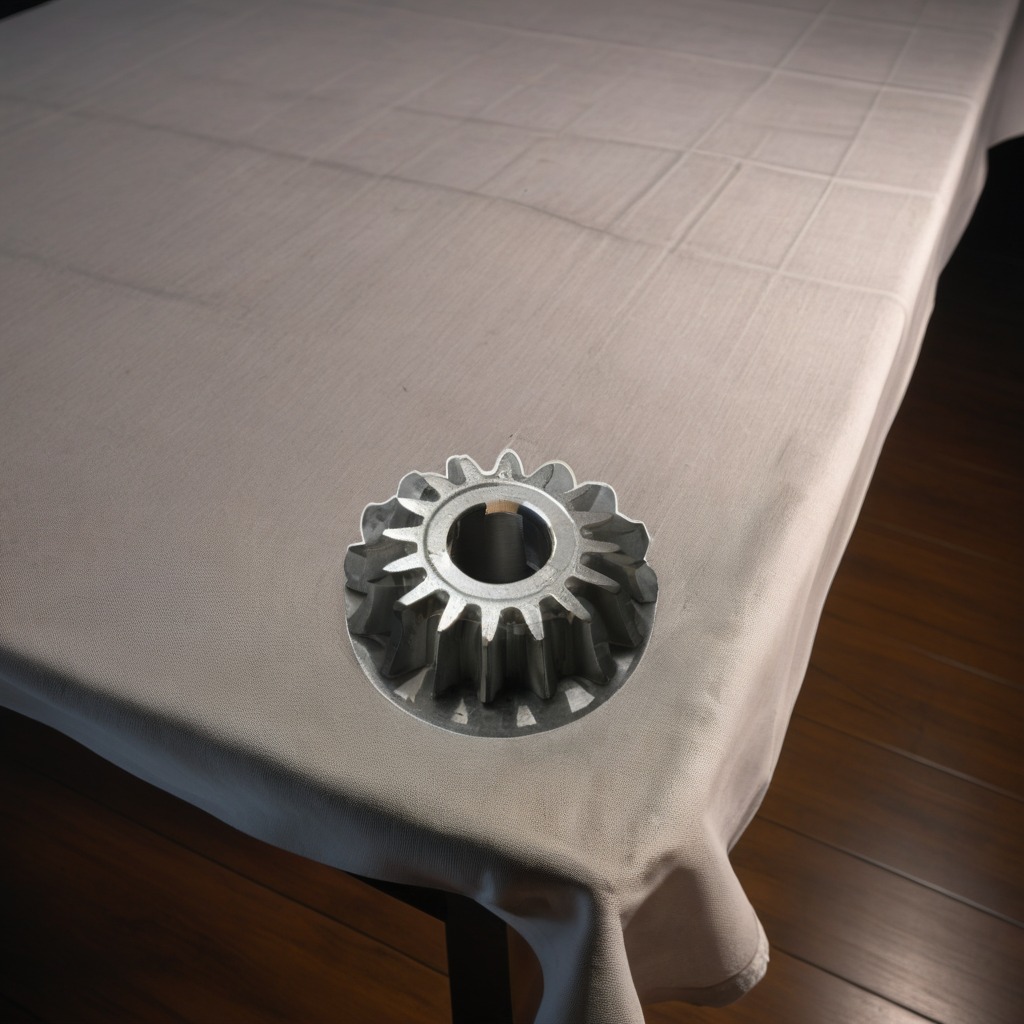
A steel gear with teeth is lying on a wooden table.